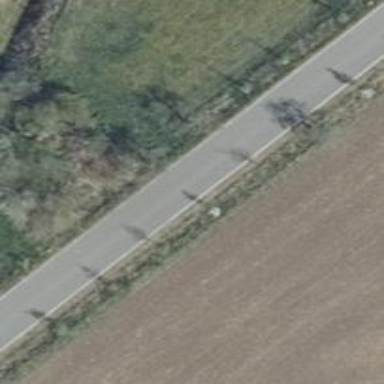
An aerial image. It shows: Unclassified road with asphalt surface.